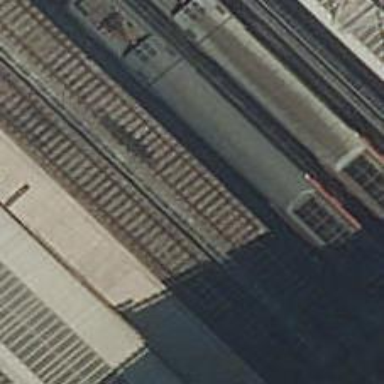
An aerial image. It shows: Stop position for public transport at railway stop.